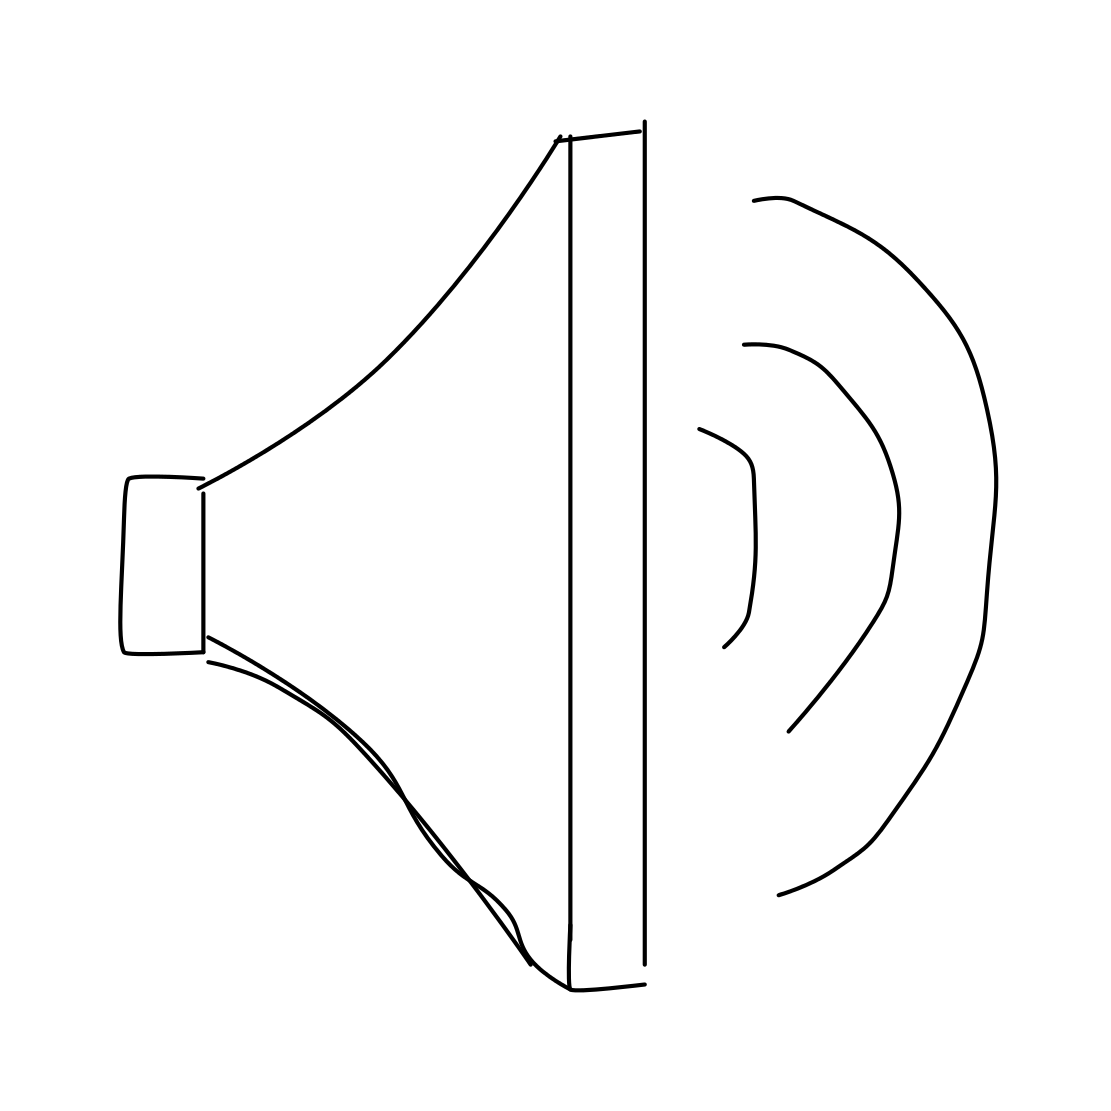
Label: loudspeaker